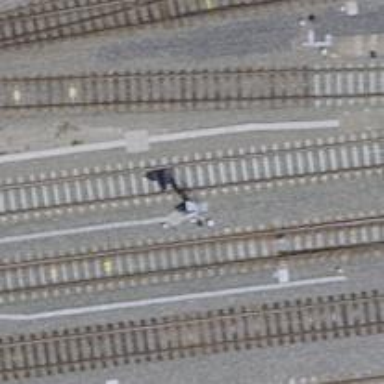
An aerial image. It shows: Railway signal.